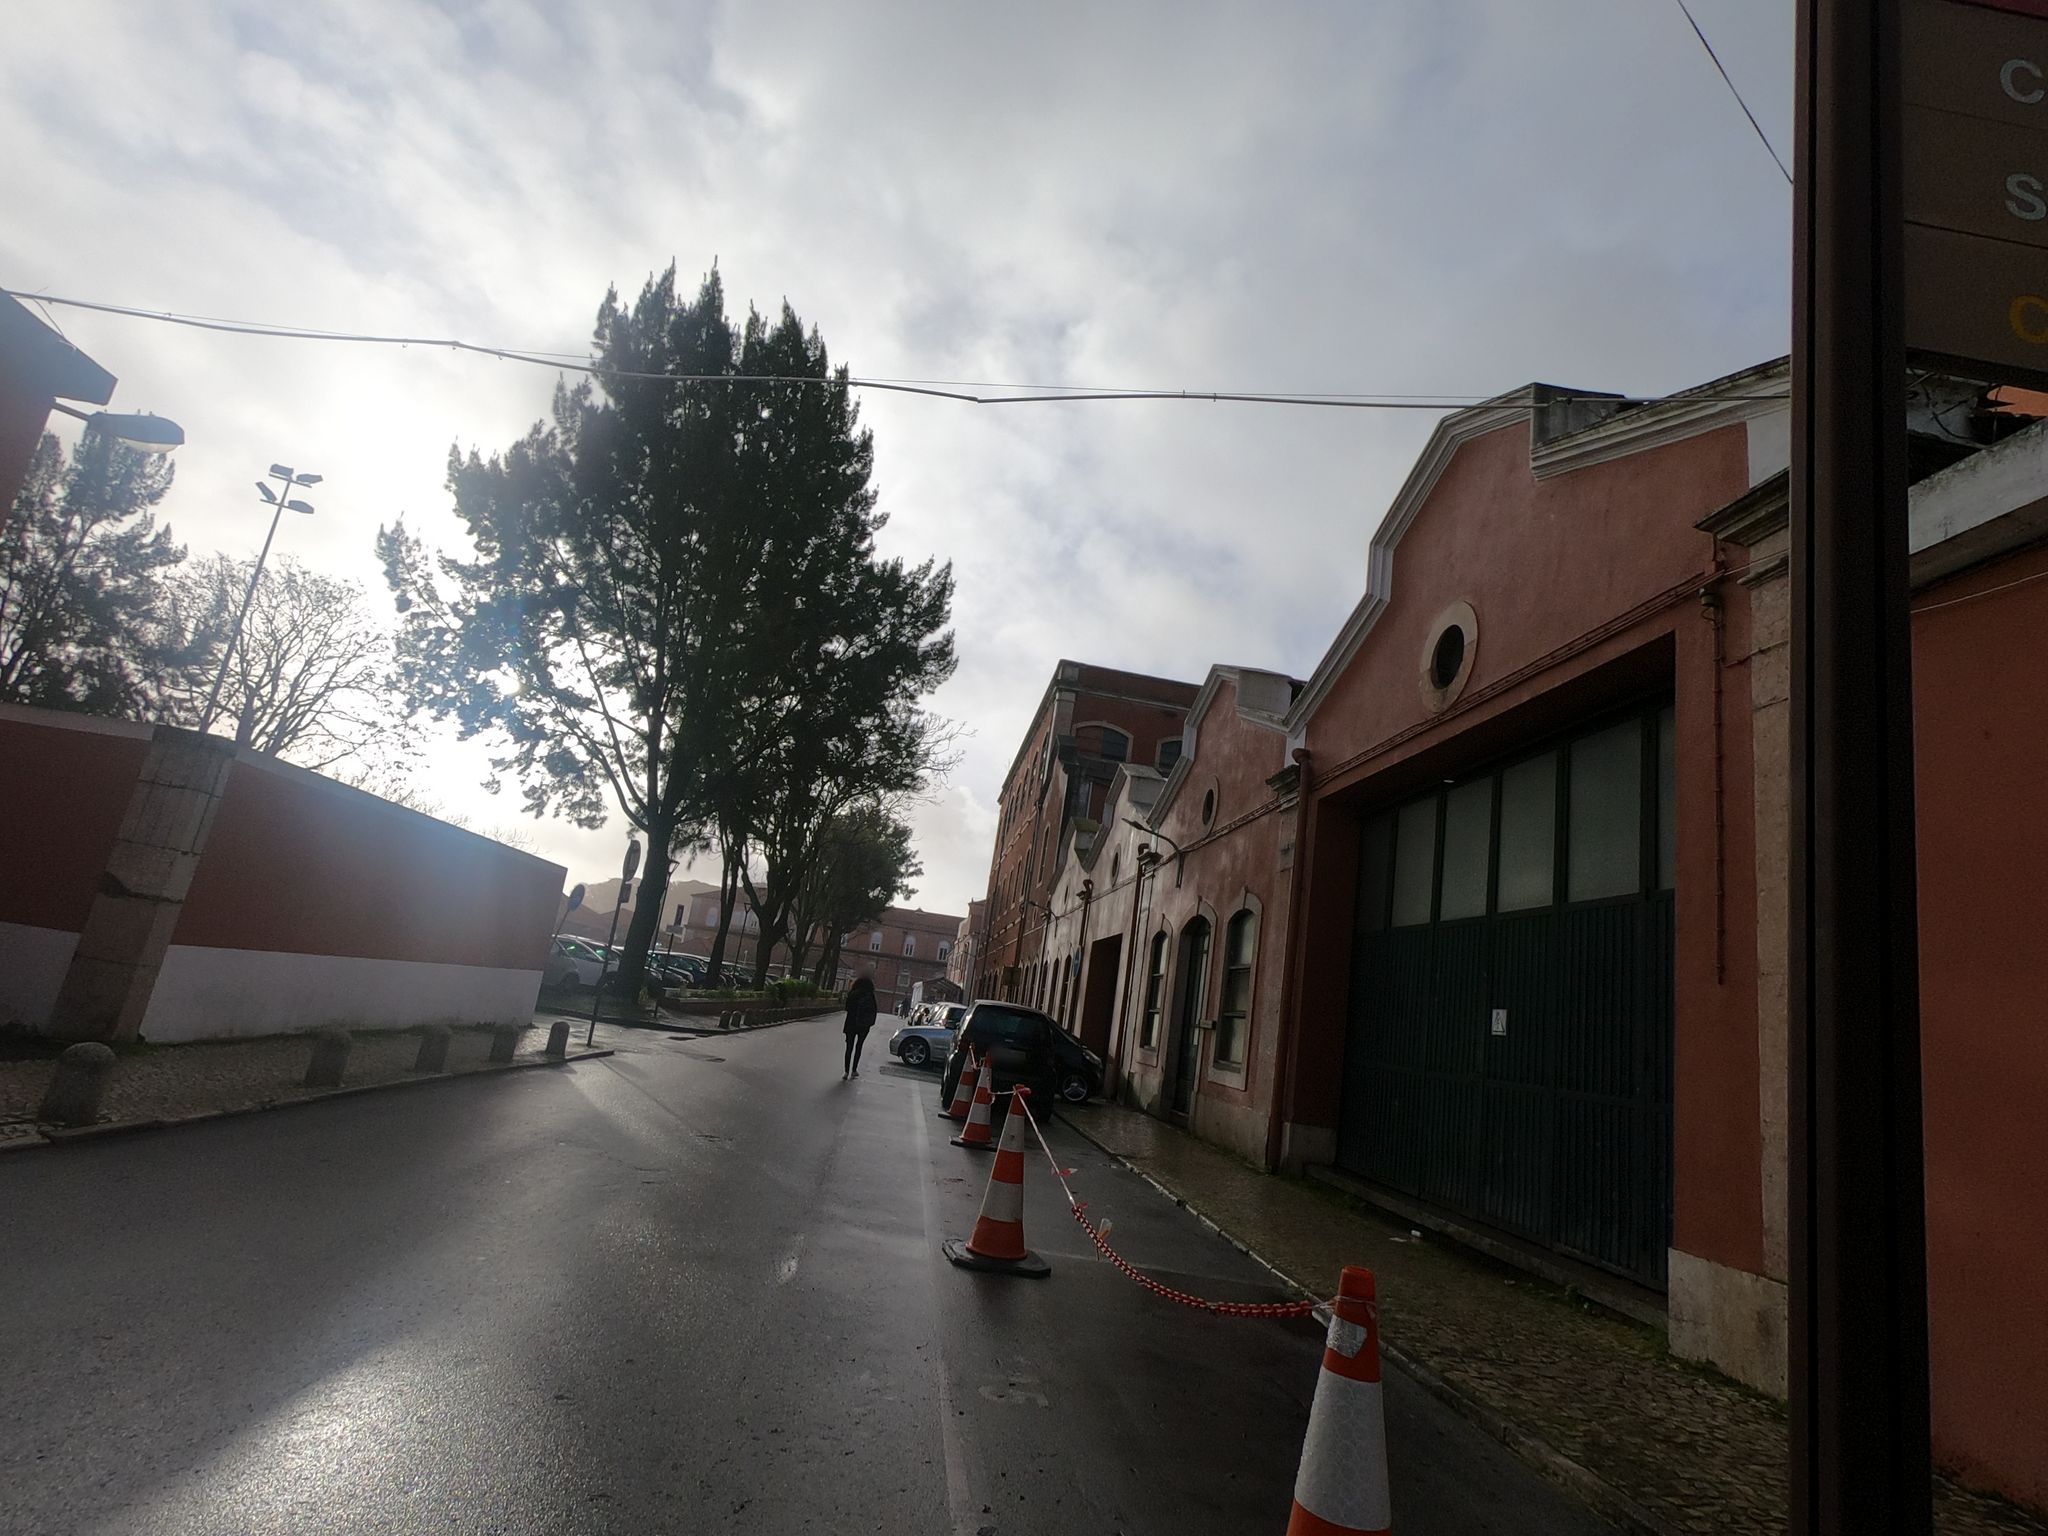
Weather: rainy
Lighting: day
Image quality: good
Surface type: driving surface
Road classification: service
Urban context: urban centre
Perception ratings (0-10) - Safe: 2.97, Lively: 4.86, Beautiful: 2.03, Boring: 3.45, Depressing: 3.83, Wealthy: 1.66